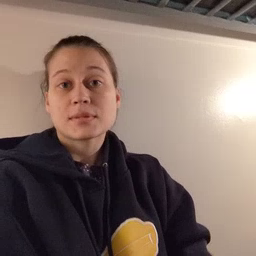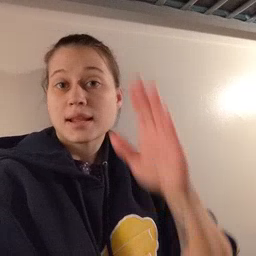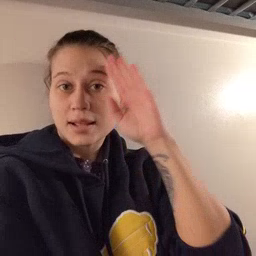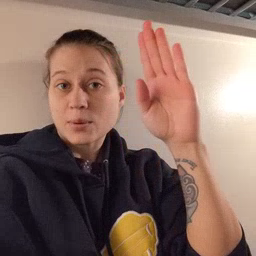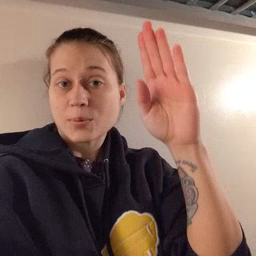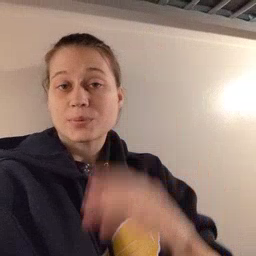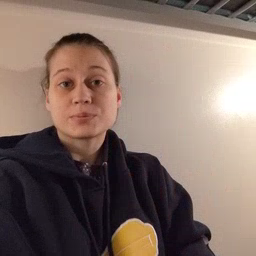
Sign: hello